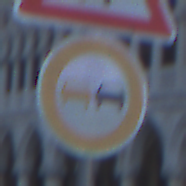
Verkehrszeichen: Ueberholverbot
Zusatzzeichen oben: EinseitigVerengteFahrbahnLinks
Umgebung: Outdoor, Urban
Tageszeit: Dawn
Wetter: Clear
Licht: Natural
Jahreszeit: NotSpecified
Kontrast: LowContrast